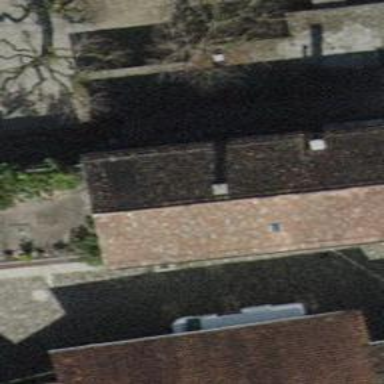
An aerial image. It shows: Building with tile roof.